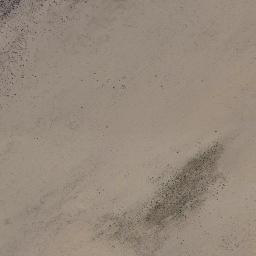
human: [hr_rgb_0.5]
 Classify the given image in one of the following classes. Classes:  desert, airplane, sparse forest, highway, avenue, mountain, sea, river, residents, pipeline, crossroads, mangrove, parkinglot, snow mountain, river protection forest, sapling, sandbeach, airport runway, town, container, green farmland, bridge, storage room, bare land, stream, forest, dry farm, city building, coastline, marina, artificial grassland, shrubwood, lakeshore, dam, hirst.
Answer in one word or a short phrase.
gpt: bare land